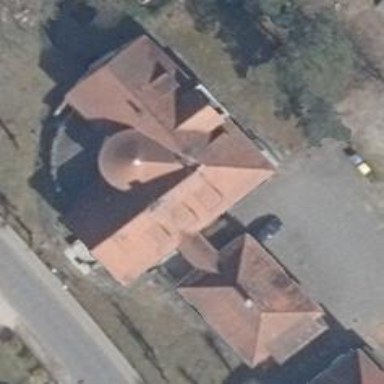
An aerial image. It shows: Community centre.